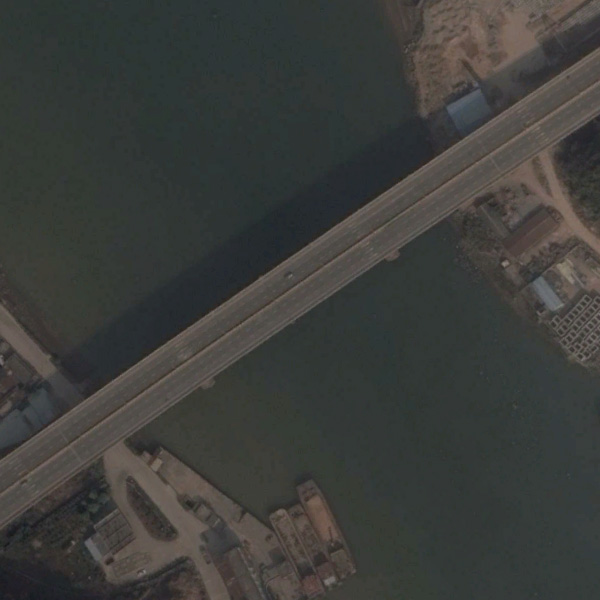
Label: Bridge